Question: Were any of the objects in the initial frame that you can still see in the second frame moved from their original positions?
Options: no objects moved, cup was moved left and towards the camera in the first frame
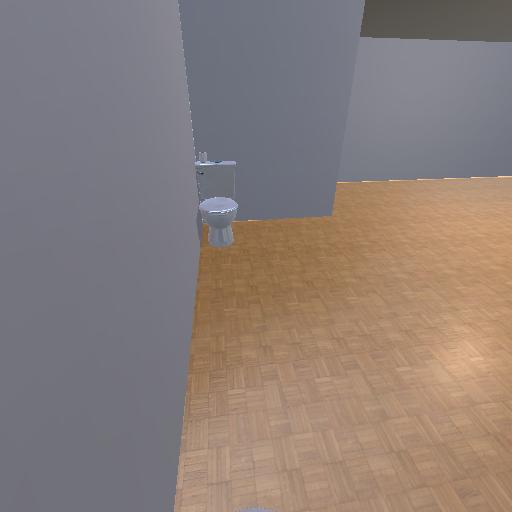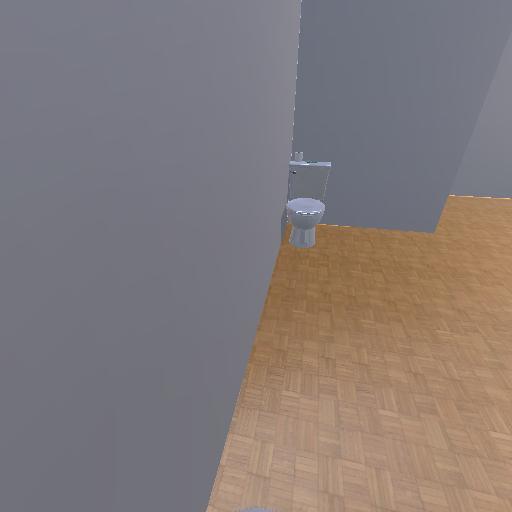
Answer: no objects moved